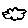
Label: cloud